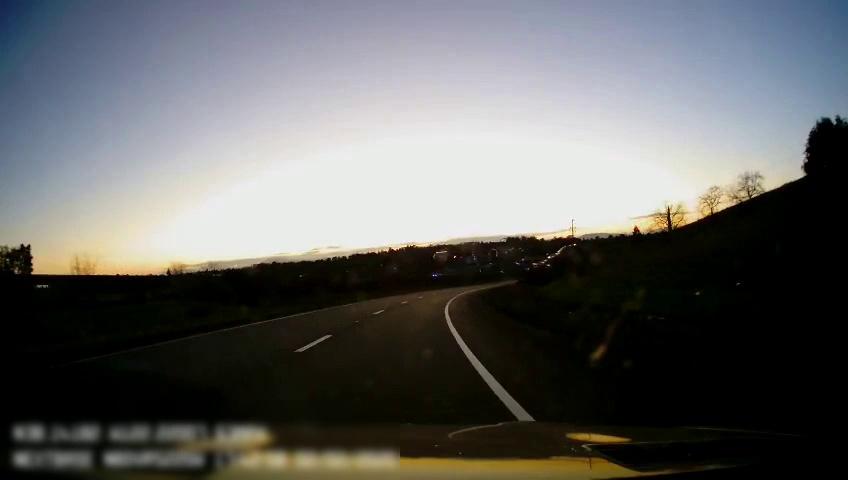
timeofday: Dusk/Dawn/Twilight
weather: Sunny
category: Drivable Space
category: Lanes | Alternate Lane
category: Lanes | Alternate Lane
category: Lanes | Alternate Lane